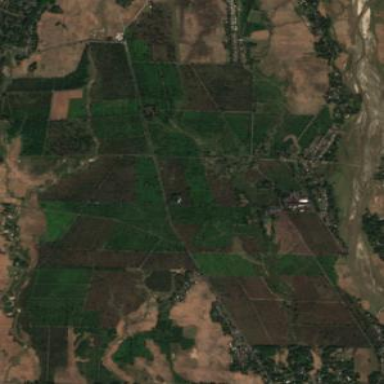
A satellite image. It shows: Orchard filled with tea plants.